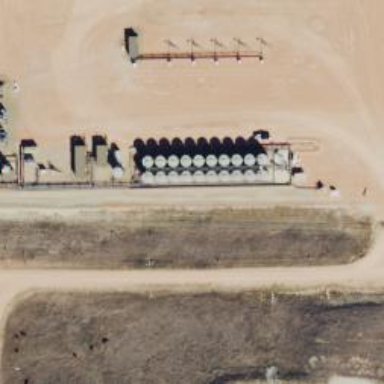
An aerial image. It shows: Storage tank with man-made structure.